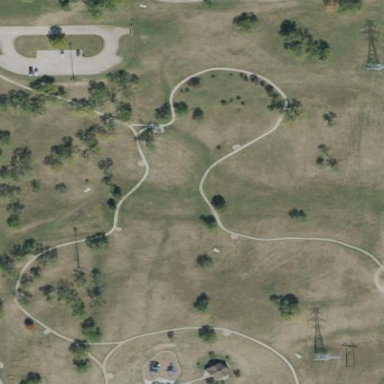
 providing leisure for disc golf enthusiasts."